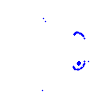
Particle: proton